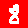
Digit: 8